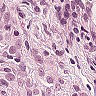
Metastatic tissue present: yes